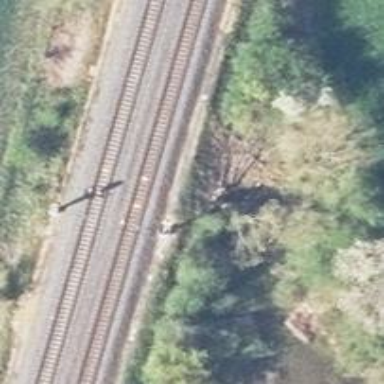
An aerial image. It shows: Railway signal with block marker train protection type.